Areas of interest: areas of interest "Huaqing College Library, Xi'an University of Architecture and Technology"
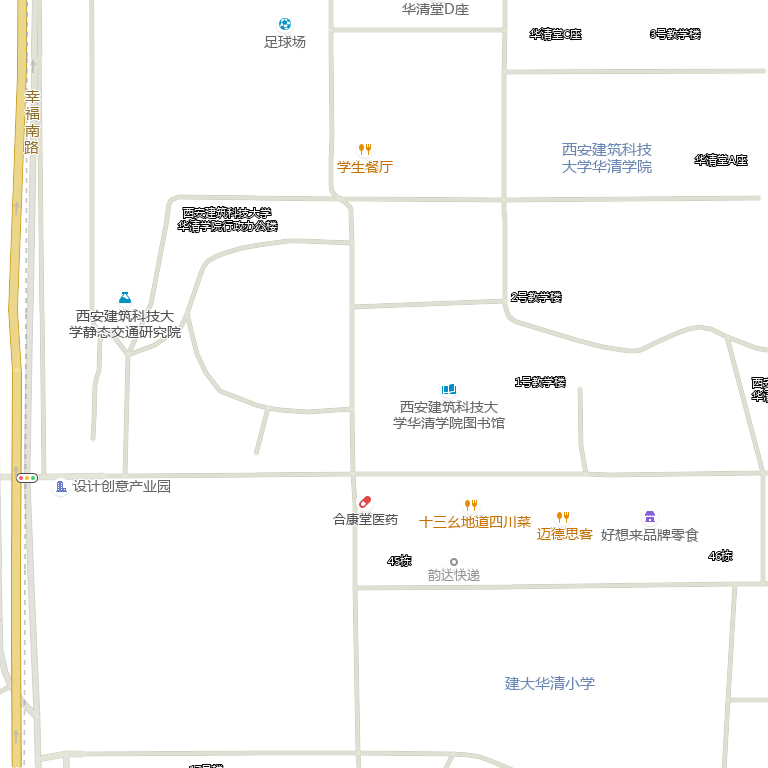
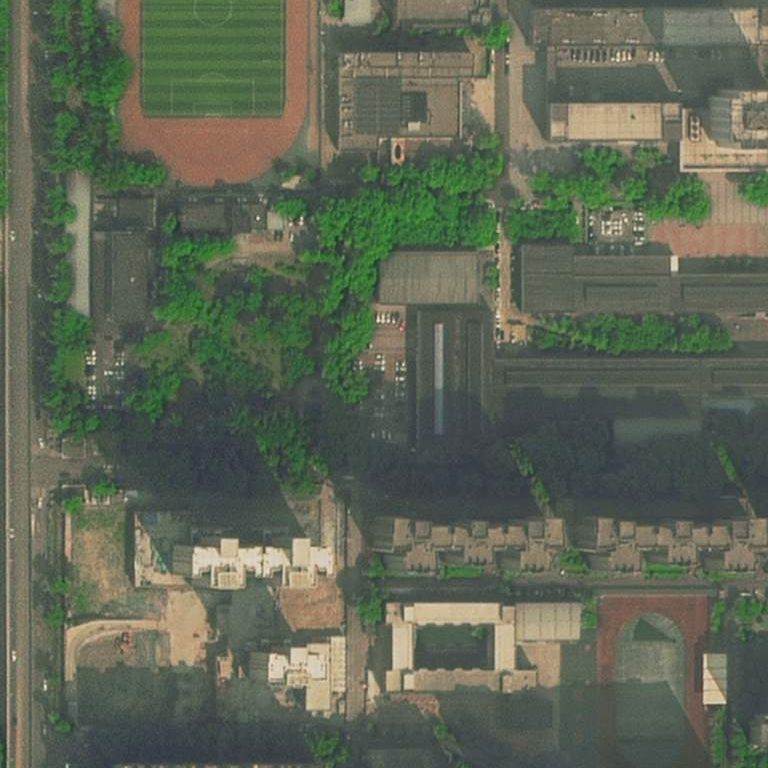